Interaction volume radius: 5 \u00c5
Interaction volume height: 10 \u00c5
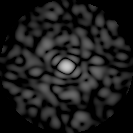
Disorder parameter: 0.9046